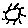
Label: sun